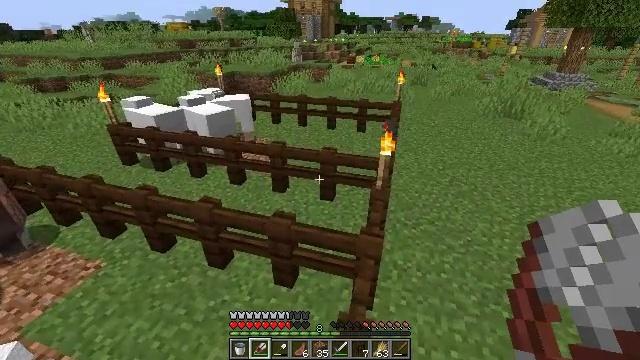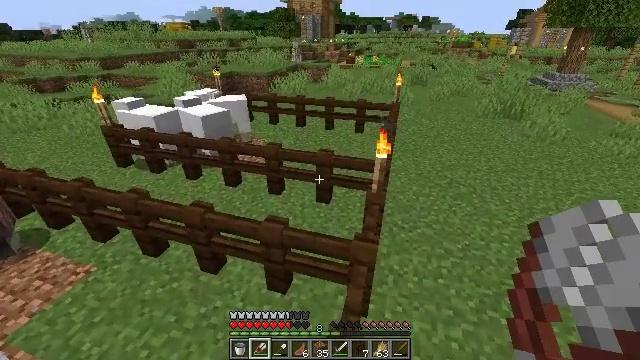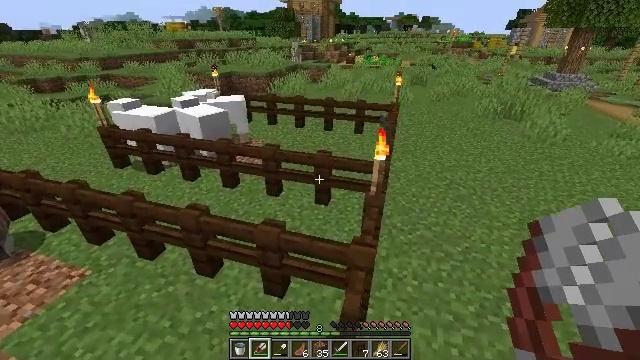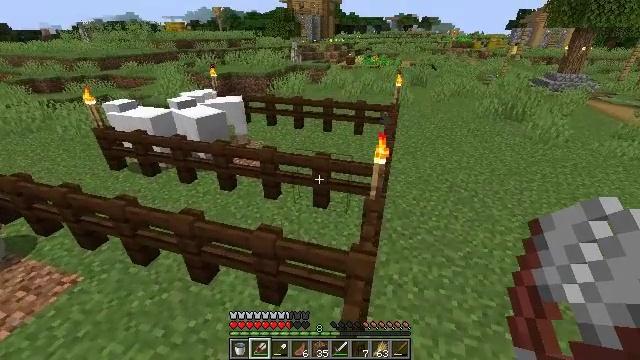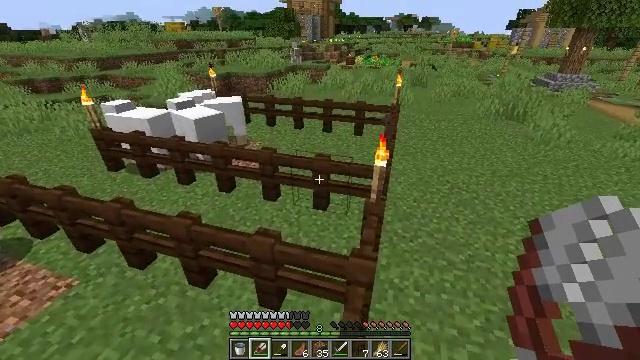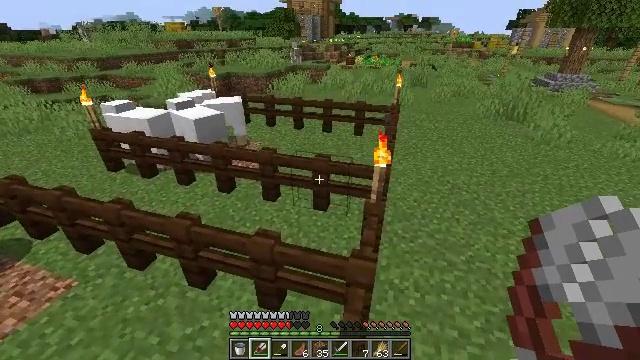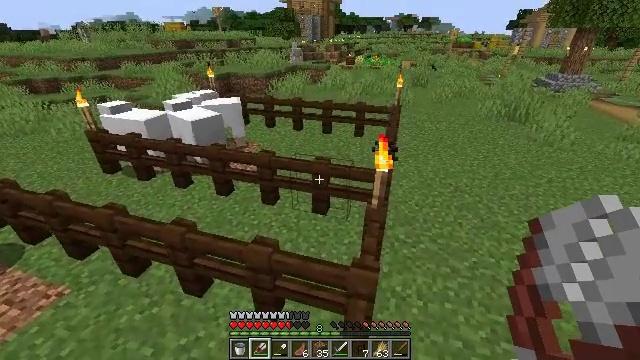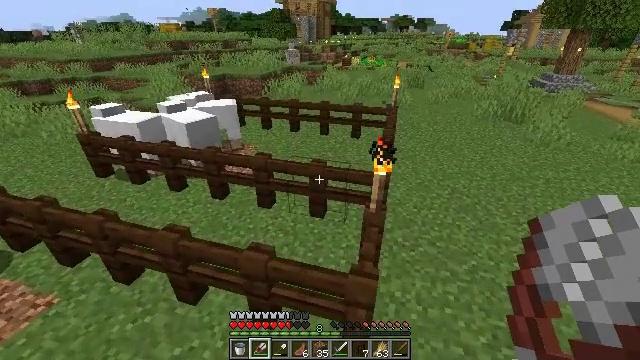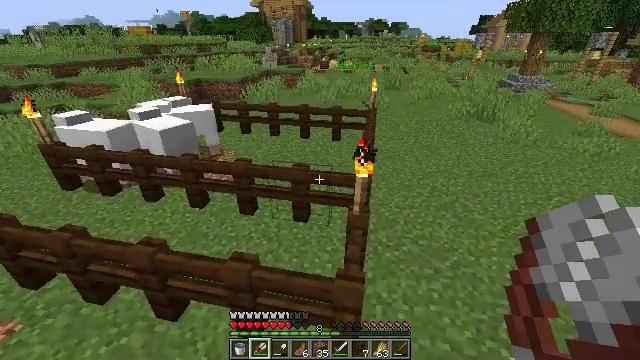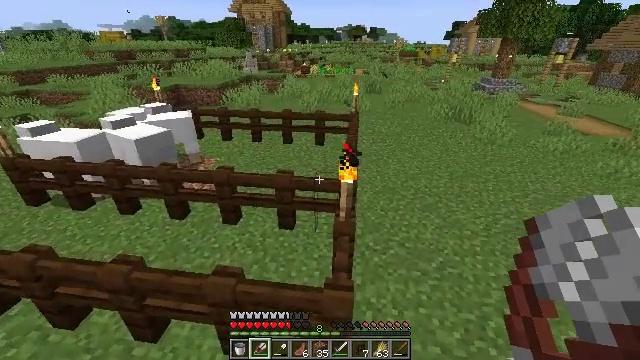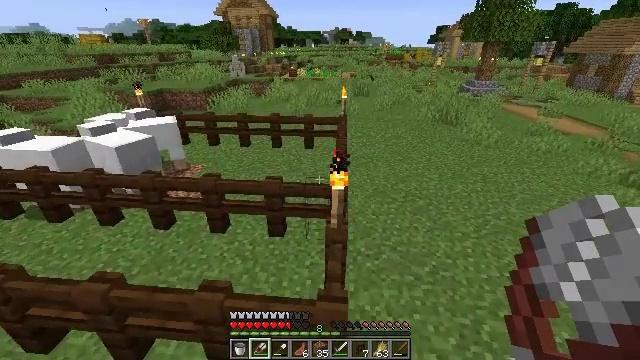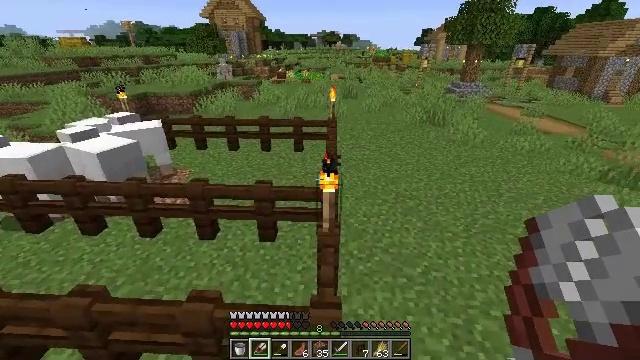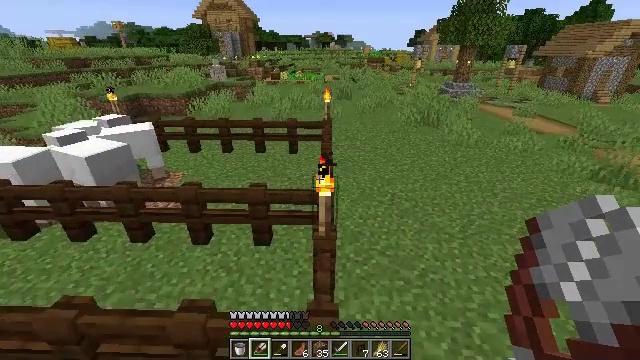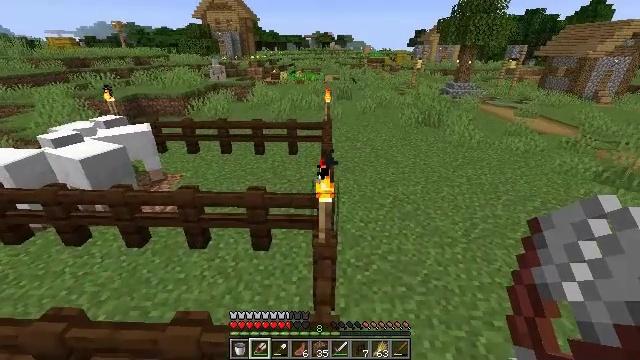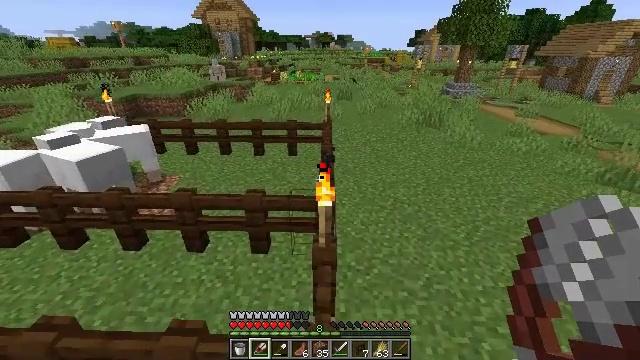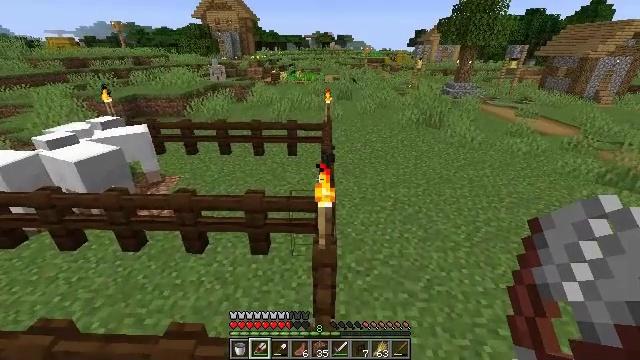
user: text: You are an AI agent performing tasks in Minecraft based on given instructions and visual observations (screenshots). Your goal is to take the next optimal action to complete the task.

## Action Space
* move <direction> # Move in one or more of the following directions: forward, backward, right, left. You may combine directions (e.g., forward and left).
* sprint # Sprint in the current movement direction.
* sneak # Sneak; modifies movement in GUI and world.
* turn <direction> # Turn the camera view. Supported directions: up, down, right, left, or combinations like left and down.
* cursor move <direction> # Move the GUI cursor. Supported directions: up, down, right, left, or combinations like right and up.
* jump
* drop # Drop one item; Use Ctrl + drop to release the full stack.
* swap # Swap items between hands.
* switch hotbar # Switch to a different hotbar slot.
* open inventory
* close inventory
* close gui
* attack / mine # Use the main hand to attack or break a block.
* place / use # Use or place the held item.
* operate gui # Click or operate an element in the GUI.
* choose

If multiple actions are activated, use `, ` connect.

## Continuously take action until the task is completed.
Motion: motion action
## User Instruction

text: Make a white carpet on the crafting table.
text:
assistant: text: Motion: move forward, sneak
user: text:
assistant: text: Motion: move forward, sneak
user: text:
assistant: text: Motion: move forward, sneak
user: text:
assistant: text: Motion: move forward, sneak
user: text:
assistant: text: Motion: move forward, sneak
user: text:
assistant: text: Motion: move forward, sneak
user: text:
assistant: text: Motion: move forward, sneak
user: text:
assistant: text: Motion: move forward, sneak, turn right
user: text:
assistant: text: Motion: move forward, sneak, turn right
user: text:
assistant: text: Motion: move forward, sneak, turn right
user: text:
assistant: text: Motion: move forward, sneak, turn right
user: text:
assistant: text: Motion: move forward, sneak, turn right
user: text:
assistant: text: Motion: move forward, sneak
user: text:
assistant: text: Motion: move forward, sneak
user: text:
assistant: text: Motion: move forward, sneak
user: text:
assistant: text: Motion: move forward, sneak
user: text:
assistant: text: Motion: move forward, sneak
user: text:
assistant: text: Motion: move forward, sneak
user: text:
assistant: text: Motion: move forward, sneak
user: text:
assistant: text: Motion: move forward, sneak
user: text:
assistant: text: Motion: move forward, sneak
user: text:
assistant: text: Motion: move forward, sneak
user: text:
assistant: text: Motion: move forward, sneak
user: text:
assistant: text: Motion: move forward, sneak
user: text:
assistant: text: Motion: move forward, sneak
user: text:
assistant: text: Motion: move forward, sneak
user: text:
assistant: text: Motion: move forward, sneak
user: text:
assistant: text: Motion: move forward, sneak
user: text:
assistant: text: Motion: move forward, sneak
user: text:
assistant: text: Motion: move forward, sneak